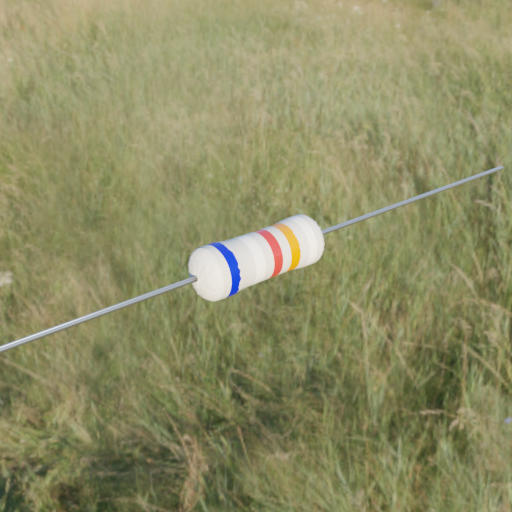
Resistor colour bands (in order): blue, white, red, orange, white